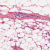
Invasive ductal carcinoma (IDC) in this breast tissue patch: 1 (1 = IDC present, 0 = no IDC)